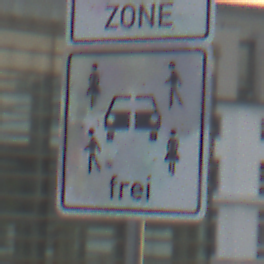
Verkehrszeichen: CarsharingfahrzeugeFrei
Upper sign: BeginnEingeschraenktesHalteverbotZone
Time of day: SunriseSunset
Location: Outdoor (Urban)
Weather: PartlyCloudy
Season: NotSpecified
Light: Natural